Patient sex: M
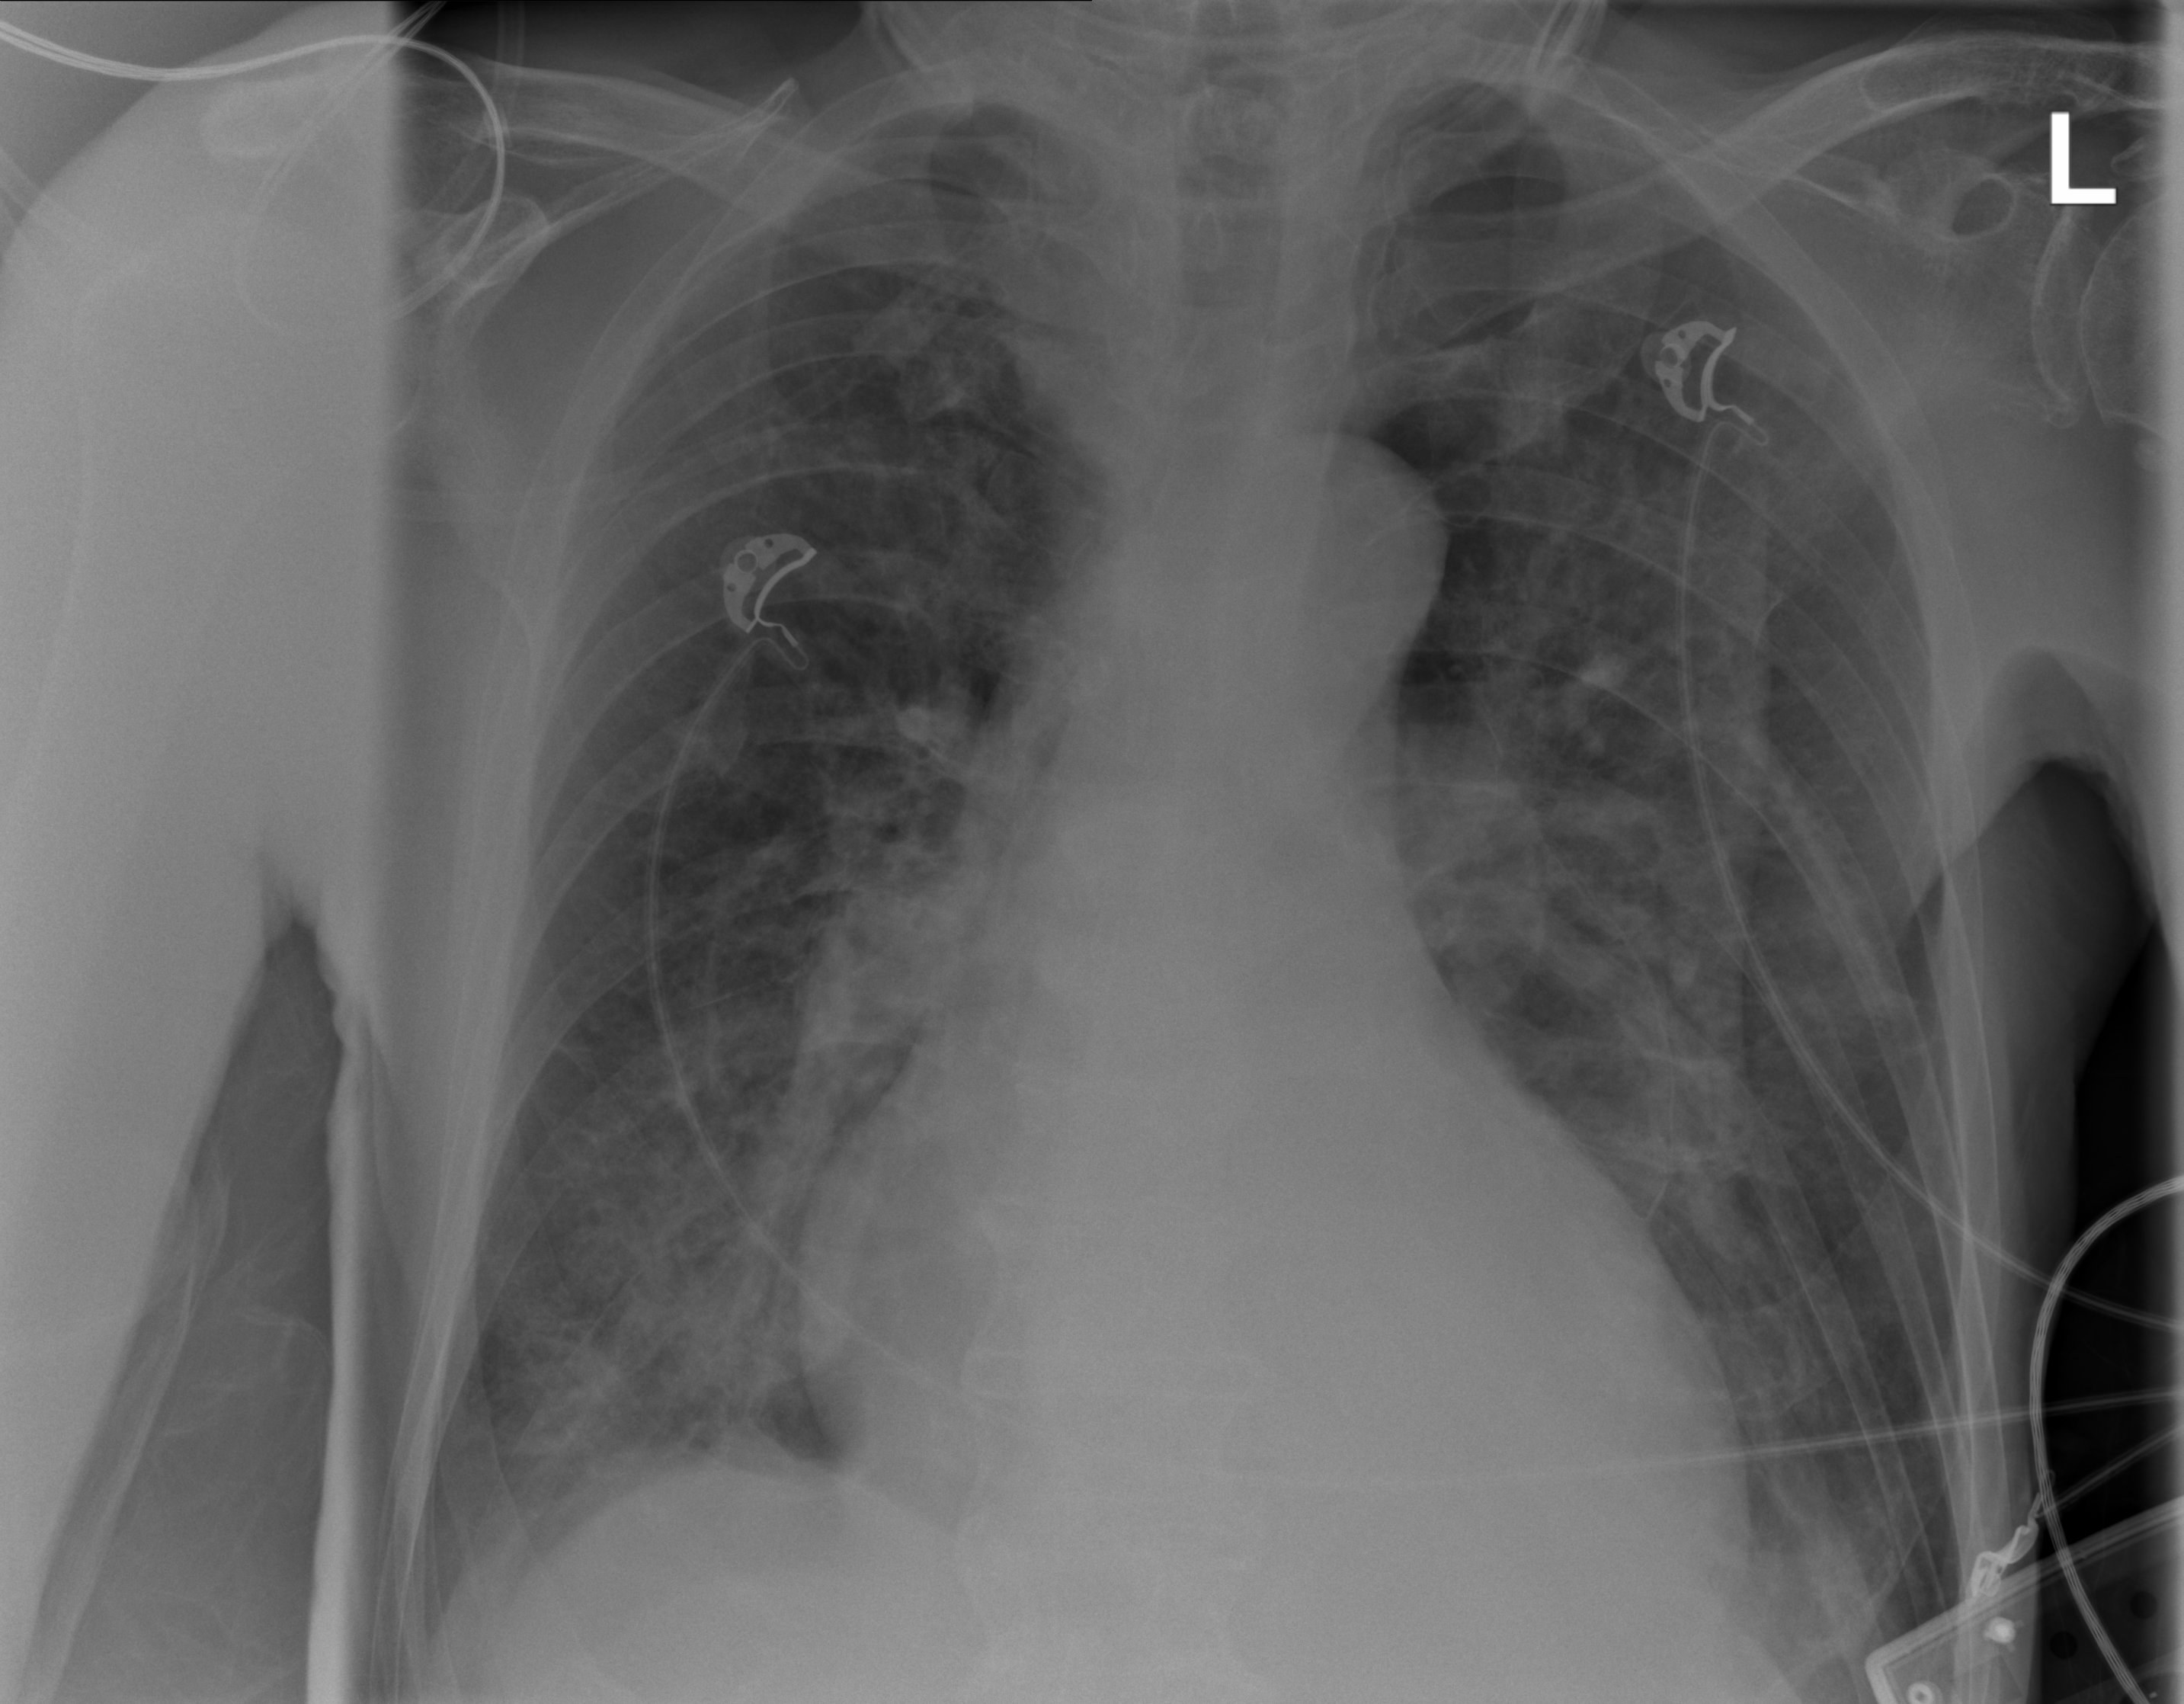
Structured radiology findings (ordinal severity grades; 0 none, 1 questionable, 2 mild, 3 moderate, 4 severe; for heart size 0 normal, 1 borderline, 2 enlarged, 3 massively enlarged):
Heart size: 2
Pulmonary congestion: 2
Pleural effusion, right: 1
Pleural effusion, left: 0
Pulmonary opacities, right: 2
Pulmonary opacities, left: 2
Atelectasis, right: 2
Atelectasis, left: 2